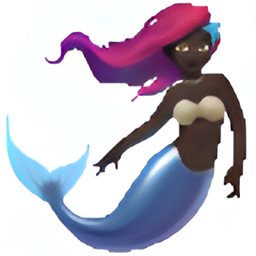
Name: merwoman dark skin tone
Emoji: 🧜🏿‍♀️
Group: People & Body
Sub-group: person-fantasy